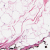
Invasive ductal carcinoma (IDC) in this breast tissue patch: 0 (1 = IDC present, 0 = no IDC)